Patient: sex F, age 71
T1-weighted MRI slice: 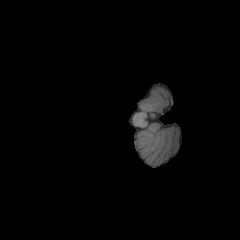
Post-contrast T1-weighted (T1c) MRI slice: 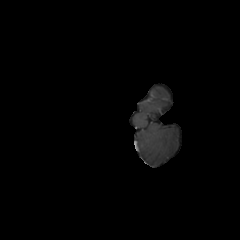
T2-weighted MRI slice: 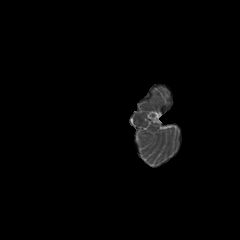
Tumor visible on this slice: no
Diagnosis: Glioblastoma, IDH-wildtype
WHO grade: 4